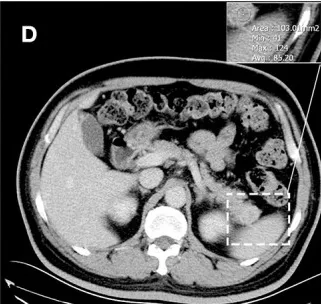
Unenhanced CT showed the mass to be isoattenuating and barely perceptible. And the late phases The corresponding CT values were measured (insert). There was no evidence of superior mesenteric artery or portal venous invasion.
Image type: radiology (ct)